Aerial crown-view tile of a tropical tree (Barro Colorado Island, Panama), acquired 20240918:
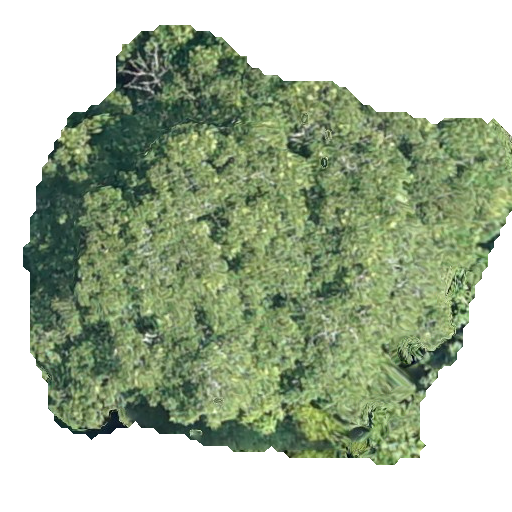
Species: Dipteryx oleifera
GBIF accepted scientific name: Dipteryx oleifera
Crown area: 244.951 m²